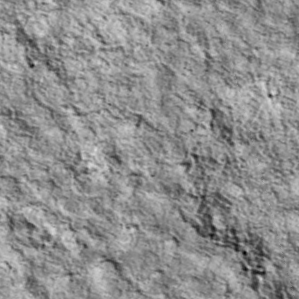
Label: non_frost